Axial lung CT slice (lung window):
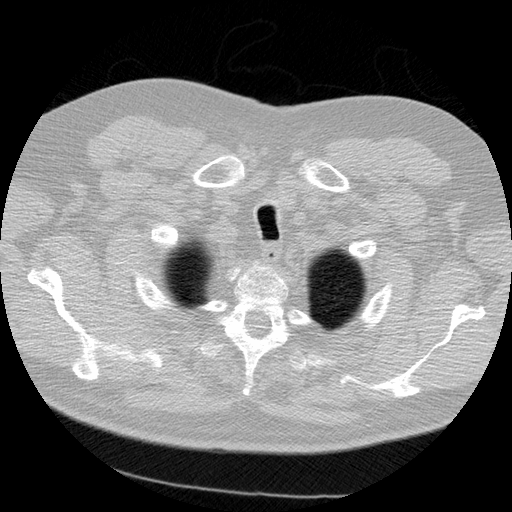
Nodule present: no